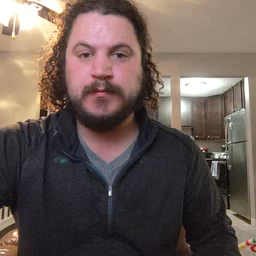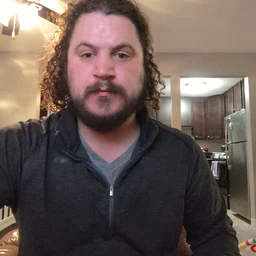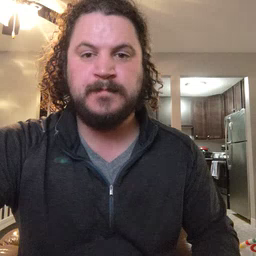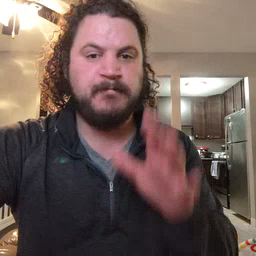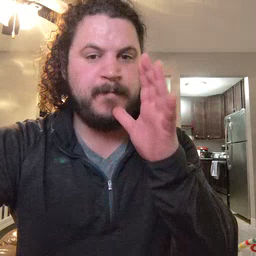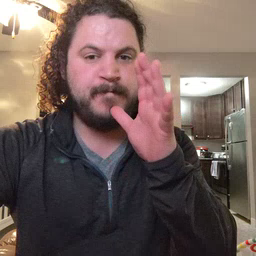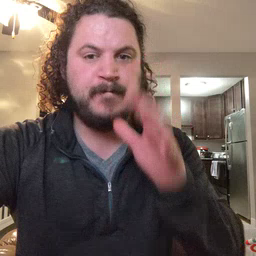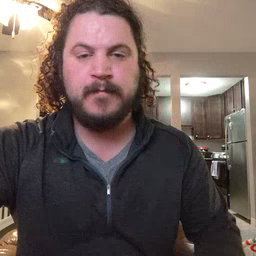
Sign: mom